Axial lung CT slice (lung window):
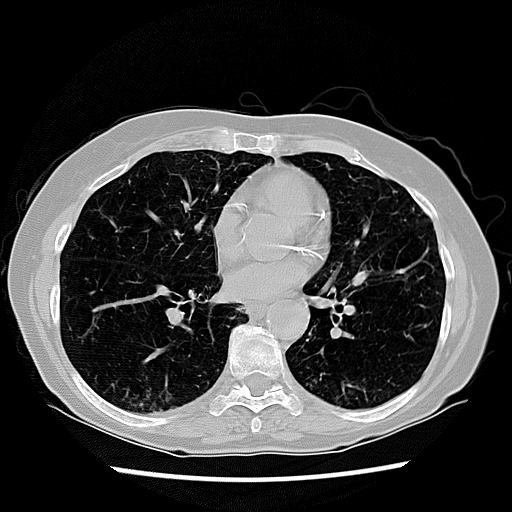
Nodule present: no